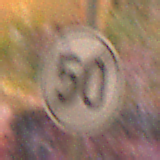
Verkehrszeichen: EndeGeschwindigkeit50
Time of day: Night
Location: Outdoor (Nature)
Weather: Clear
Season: NotSpecified
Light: Natural